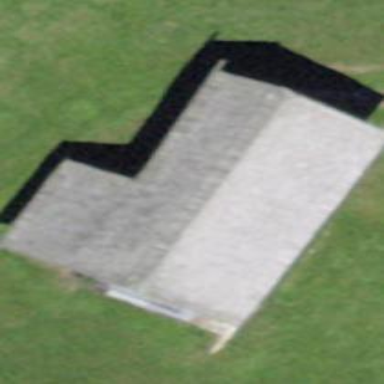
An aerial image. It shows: Building with tile roof.